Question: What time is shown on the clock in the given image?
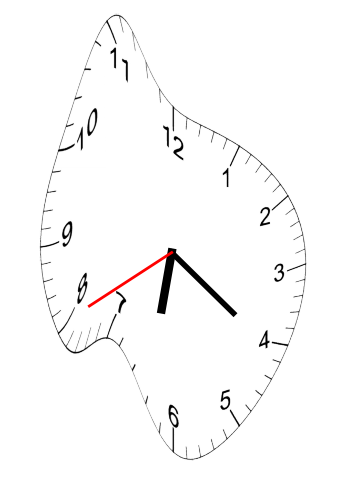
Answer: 06:20:40